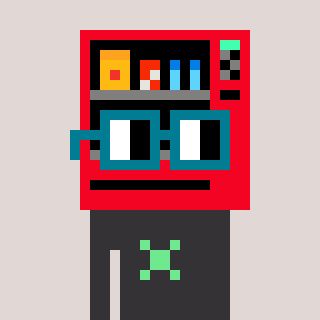
a pixel art character with square dark green glasses, a vending machine-shaped head and a grayscale-colored body on a warm background